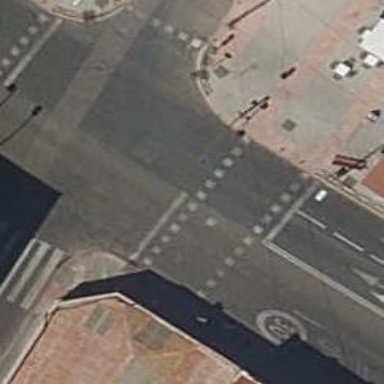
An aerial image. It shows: Road crossing with traffic signals.